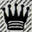
Piece: bQ